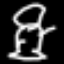
Label: frog